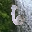
Label: 6